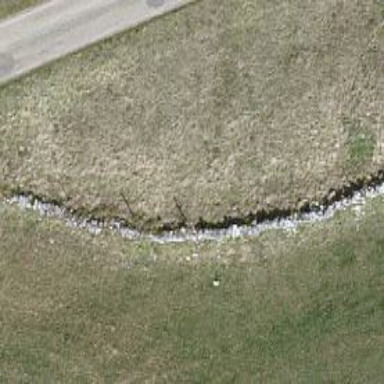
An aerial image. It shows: Wall made of dry stone.